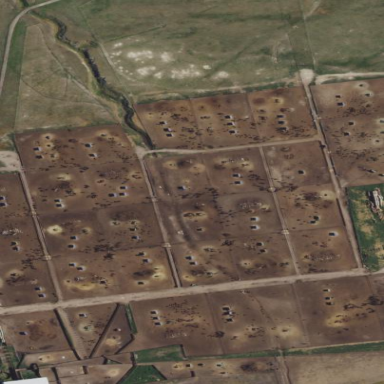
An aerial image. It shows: Feedlot within farmyard.